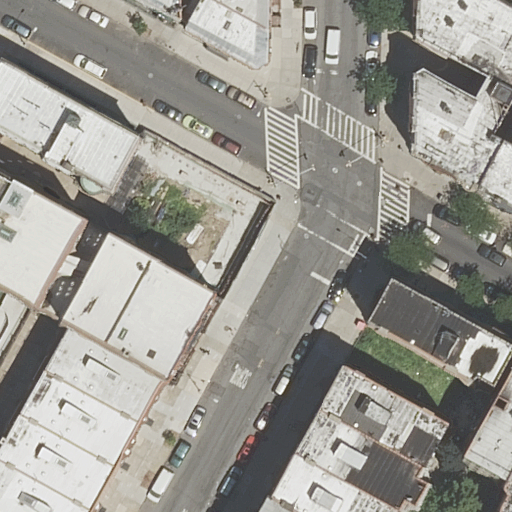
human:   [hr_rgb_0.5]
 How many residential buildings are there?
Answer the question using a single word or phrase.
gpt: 18

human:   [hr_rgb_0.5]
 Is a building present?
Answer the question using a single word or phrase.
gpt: yes

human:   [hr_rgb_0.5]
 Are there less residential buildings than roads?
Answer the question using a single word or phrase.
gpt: no

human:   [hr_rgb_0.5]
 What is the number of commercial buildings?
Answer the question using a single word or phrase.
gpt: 0

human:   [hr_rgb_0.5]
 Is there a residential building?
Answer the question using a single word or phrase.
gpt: yes

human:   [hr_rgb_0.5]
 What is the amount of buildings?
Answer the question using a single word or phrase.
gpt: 18

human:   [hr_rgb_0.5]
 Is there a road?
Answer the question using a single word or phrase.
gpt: yes

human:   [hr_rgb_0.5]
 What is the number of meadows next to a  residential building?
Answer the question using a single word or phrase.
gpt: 0

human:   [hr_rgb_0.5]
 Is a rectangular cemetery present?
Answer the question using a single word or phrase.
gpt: no

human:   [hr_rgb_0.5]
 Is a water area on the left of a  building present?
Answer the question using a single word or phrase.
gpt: no

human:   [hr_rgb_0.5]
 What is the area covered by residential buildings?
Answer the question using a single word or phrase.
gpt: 2481m2

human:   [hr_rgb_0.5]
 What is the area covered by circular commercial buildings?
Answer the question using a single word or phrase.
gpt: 0m2

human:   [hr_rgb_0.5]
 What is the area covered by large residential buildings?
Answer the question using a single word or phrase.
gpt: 0m2

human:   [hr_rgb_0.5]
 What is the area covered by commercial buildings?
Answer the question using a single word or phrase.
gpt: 0m2

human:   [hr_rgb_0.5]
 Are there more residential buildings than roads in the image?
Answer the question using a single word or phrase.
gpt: yes

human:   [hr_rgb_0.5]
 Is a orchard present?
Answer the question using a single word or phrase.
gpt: no

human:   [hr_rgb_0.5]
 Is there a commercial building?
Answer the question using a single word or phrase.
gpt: no

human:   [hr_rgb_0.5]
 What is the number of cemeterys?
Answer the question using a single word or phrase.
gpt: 0

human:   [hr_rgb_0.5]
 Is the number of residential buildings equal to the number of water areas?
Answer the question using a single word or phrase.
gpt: no

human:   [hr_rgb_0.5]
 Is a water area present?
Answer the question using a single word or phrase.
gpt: no

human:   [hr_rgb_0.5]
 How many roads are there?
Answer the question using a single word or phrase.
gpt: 3

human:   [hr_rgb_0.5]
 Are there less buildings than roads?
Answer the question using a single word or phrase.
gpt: no

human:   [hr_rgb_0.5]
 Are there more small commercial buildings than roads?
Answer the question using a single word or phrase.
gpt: no

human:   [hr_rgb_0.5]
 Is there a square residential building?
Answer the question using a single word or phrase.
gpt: no

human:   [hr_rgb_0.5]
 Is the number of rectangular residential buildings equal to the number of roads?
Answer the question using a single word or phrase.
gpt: no

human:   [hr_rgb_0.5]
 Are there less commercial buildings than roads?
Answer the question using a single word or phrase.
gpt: yes

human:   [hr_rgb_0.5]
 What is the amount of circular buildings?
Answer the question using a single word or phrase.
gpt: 0

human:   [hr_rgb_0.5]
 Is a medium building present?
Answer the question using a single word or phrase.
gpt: yes

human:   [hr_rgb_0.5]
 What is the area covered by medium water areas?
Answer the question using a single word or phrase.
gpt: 0m2

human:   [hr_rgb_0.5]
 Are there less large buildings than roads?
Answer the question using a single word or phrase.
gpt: yes

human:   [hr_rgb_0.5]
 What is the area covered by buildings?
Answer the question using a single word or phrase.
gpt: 2481m2

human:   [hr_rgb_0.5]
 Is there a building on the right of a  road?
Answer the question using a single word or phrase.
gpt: yes

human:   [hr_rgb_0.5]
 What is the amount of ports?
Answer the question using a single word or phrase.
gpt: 0

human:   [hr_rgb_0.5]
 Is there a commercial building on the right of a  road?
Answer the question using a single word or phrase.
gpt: no

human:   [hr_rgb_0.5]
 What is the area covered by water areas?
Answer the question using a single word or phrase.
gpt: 0m2

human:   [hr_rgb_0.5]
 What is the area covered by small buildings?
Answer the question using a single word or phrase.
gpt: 368m2

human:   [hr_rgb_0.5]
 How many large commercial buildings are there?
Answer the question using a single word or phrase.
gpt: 0

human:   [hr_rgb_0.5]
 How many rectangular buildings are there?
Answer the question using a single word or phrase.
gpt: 13

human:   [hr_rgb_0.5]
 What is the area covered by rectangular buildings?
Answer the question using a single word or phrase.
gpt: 1432m2

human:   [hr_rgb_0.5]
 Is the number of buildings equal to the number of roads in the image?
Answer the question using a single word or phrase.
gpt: no

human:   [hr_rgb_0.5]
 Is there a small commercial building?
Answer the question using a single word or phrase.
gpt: no

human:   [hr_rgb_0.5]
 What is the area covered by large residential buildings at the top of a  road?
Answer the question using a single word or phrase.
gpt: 0m2

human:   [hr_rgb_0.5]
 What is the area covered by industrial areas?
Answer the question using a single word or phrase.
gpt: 0m2

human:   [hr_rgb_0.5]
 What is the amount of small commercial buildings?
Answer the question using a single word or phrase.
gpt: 0

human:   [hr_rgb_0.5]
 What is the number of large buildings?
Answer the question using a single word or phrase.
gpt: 0

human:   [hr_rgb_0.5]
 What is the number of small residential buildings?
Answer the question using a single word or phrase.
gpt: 9

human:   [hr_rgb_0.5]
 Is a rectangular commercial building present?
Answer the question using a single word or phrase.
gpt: no

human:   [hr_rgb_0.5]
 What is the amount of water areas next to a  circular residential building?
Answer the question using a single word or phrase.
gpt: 0

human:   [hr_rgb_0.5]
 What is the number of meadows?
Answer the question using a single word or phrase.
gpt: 0

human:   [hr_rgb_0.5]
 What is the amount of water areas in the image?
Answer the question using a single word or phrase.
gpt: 0

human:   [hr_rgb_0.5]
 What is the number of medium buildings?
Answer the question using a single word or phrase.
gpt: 9

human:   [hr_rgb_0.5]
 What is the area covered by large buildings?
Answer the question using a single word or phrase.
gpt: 0m2

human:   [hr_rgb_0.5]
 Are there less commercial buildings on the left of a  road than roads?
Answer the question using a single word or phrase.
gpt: yes

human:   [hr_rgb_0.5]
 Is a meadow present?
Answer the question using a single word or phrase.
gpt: no

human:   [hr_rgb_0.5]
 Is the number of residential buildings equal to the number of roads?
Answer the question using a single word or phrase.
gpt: no

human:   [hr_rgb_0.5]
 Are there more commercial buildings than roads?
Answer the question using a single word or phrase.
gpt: no

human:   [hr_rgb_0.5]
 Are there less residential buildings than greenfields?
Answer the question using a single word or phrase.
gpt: no

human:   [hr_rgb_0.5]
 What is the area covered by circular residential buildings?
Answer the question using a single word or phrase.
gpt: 0m2

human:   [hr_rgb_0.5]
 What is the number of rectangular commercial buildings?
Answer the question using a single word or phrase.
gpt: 0

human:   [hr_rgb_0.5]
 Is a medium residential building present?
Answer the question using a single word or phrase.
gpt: yes

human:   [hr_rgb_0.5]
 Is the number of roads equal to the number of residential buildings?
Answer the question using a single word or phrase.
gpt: no

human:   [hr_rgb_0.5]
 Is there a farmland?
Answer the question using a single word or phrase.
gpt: no

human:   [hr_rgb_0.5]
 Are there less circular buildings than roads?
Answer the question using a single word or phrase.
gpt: yes

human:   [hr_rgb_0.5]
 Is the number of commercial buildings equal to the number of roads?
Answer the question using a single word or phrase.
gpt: no